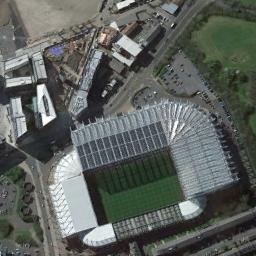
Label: stadium